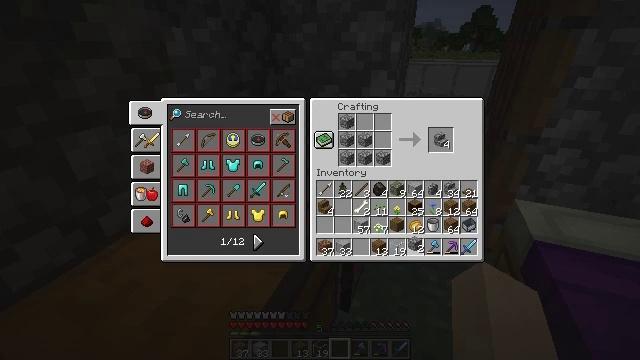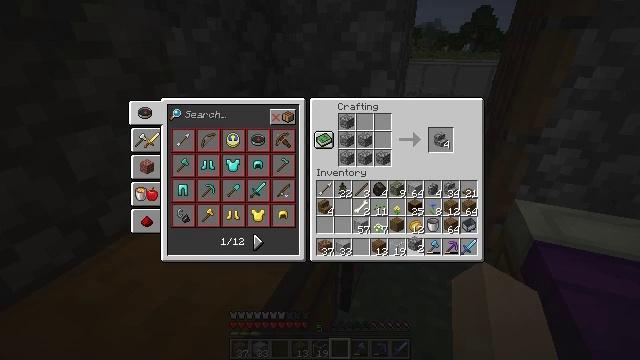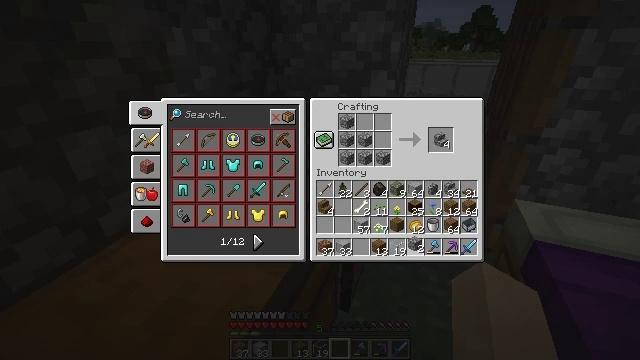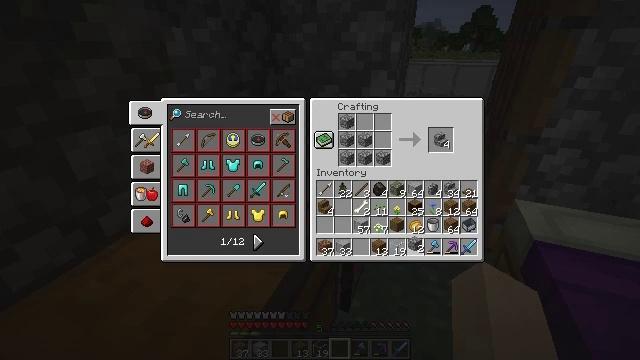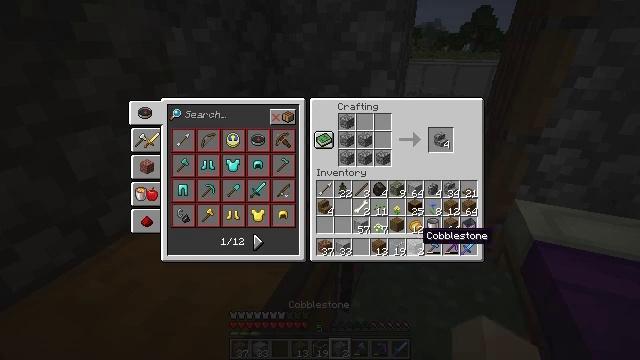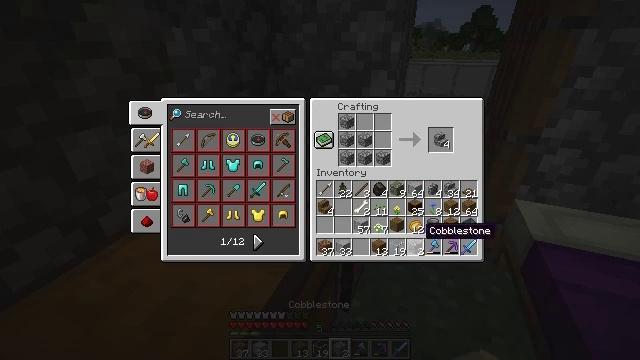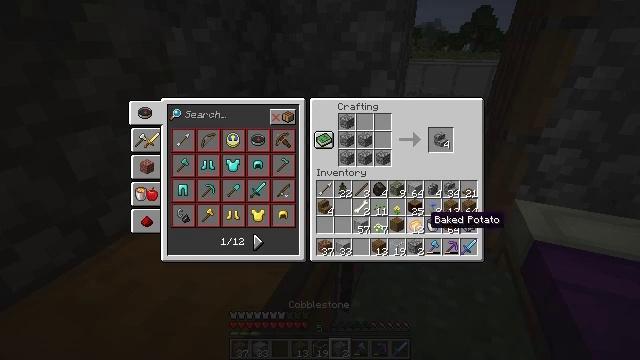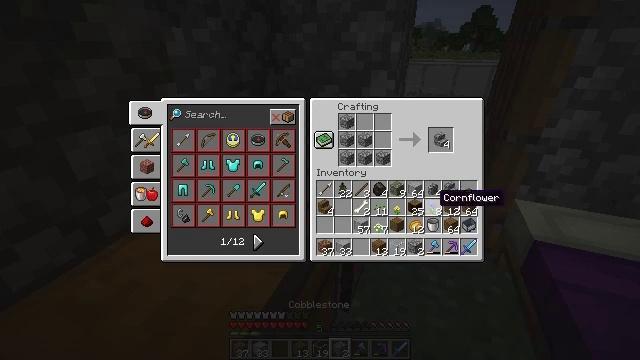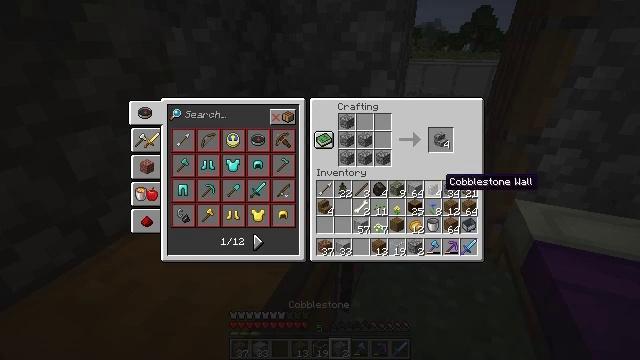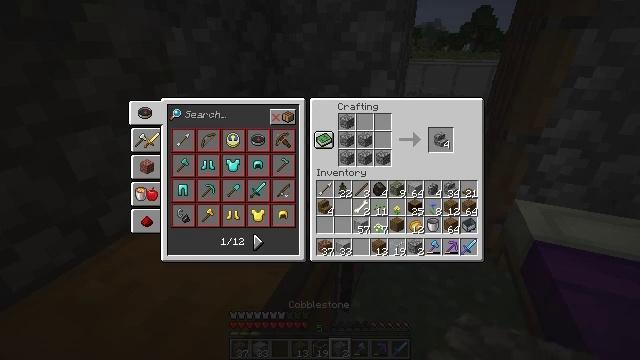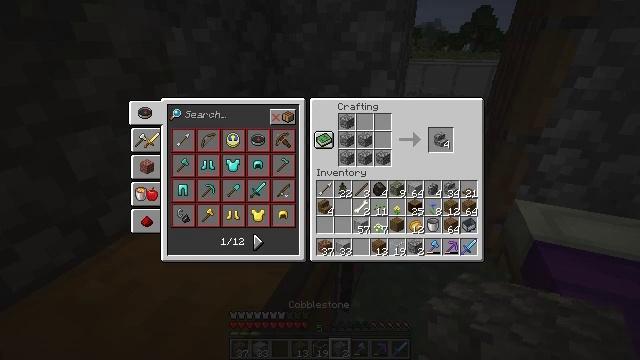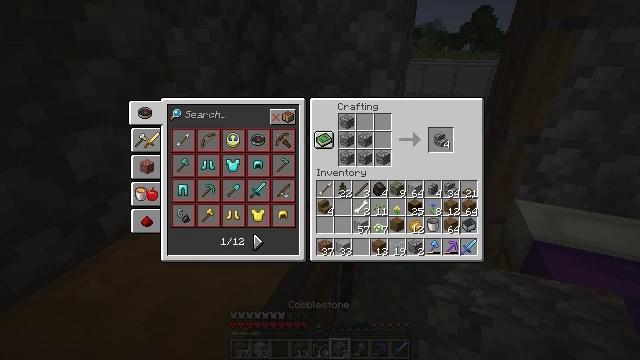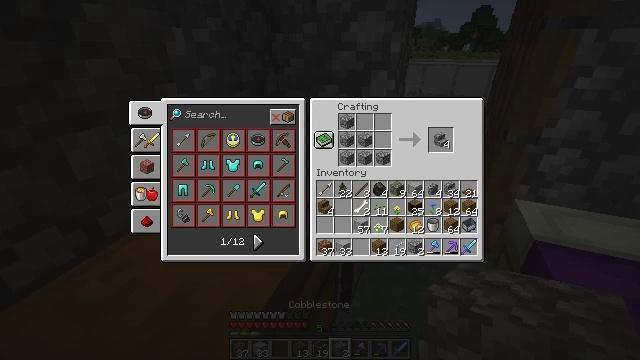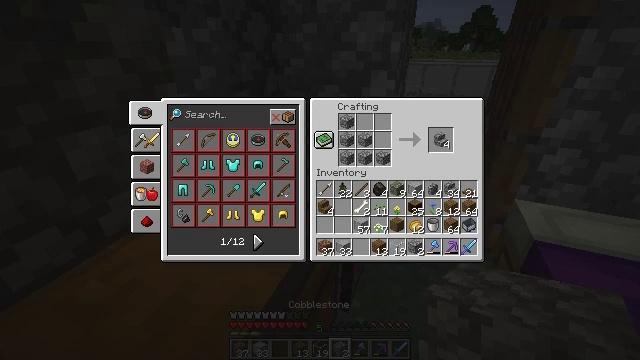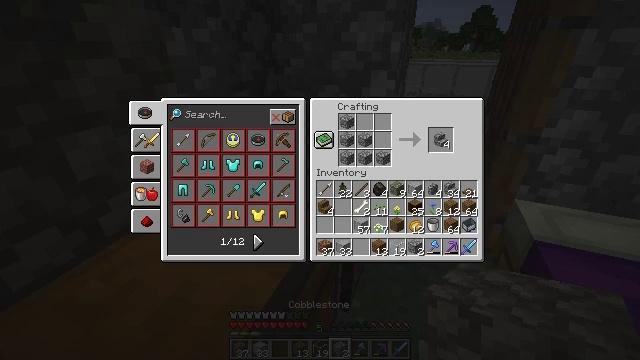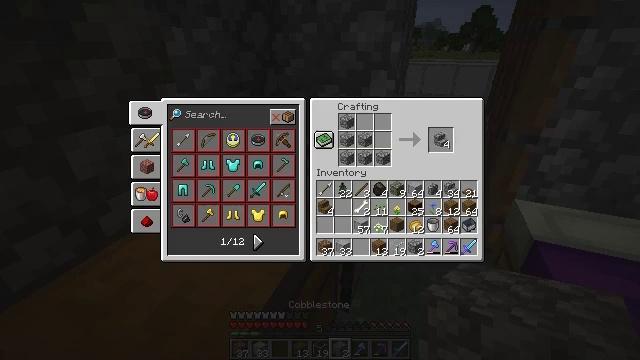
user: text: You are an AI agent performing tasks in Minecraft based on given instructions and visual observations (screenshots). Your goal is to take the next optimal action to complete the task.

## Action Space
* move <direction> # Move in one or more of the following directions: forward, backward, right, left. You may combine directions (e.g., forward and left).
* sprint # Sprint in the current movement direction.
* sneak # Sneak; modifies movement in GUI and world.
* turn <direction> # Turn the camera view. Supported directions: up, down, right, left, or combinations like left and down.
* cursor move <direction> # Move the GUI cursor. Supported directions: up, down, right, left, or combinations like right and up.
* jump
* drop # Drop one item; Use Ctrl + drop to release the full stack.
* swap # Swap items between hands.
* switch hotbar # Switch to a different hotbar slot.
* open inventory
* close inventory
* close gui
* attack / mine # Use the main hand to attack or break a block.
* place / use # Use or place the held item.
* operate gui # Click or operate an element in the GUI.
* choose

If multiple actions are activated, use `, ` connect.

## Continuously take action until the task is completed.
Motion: motion action
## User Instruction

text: Craft a set of cobblestone stairs with cobblestone.
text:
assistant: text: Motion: attack / mine
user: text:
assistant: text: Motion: attack / mine
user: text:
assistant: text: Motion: attack / mine
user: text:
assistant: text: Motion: no_op
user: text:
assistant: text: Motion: no_op
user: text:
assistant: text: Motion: sneak, turn up
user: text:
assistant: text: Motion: sneak, turn right and up
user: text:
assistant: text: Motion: sneak, turn up
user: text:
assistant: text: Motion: sneak, turn up
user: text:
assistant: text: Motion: sneak, turn up
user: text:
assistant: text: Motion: sneak, turn up
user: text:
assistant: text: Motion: sneak
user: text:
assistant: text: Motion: sneak
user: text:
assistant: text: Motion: sneak
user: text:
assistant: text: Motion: sneak
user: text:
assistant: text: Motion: sneak
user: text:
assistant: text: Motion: sneak
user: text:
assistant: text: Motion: sneak
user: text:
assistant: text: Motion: sneak
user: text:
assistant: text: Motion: sneak
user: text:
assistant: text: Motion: sneak
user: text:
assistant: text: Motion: sneak
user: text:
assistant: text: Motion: sneak, attack / mine
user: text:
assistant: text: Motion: sneak, attack / mine
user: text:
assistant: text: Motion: sneak
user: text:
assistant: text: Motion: sneak
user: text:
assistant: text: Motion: sneak
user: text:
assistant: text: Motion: sneak